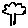
Label: tree